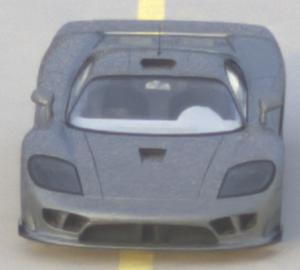
Make: Saleen
Model: S7
Detailed model: -
Model produced from: 2000
Model produced until: 2008
Doors: 2
Color: gray
Road condition: dry road
Daytime: sunrise or sunset
Contrast: low contrast